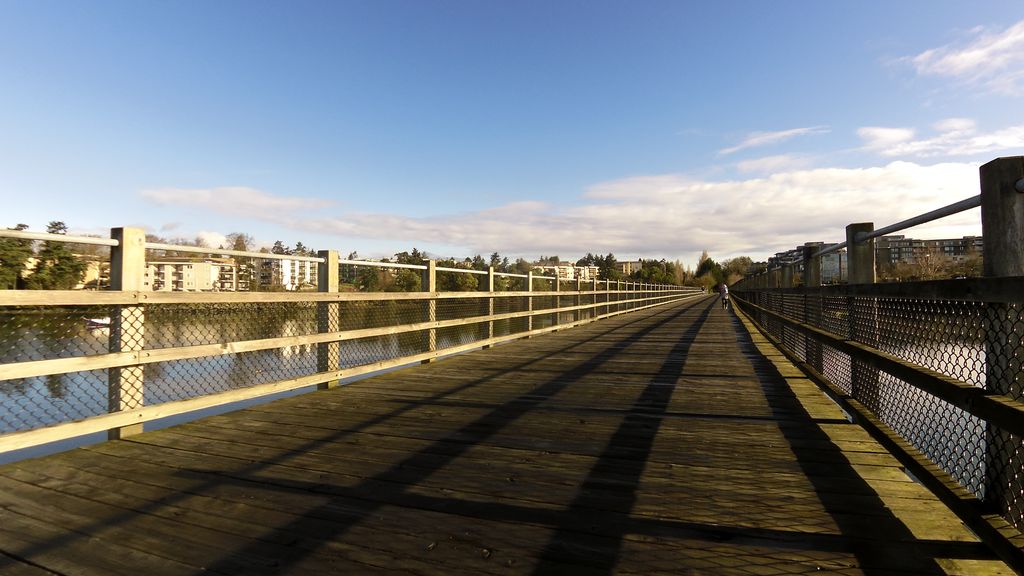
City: victoria